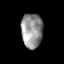
Tissue: skin
Cell type: Endothelial cells
Senescence score: 0.2377
Nuclear area (px): 728
Mean DAPI intensity: 145.872